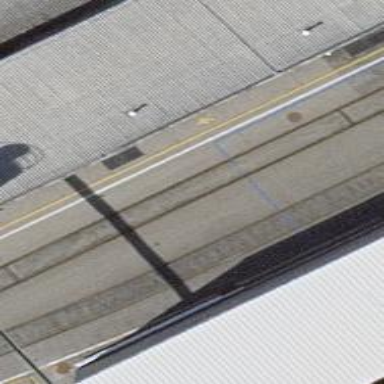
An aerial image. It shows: Single railway spur track.